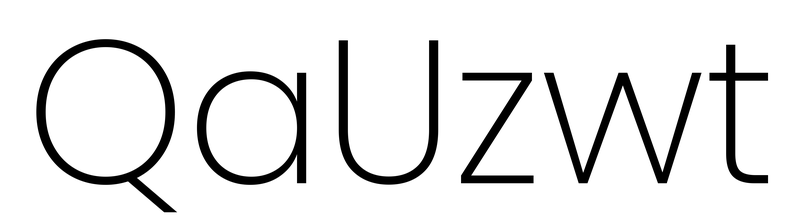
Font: Poppins-ExtraLight